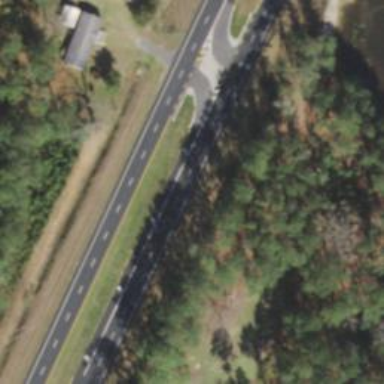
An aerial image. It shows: Primary road with asphalt surface.